Interaction volume radius: 5 \u00c5
Interaction volume height: 10 \u00c5
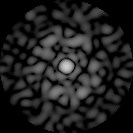
Disorder parameter: 0.8298